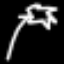
Label: palm tree